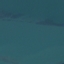
Land use / land cover: SeaLake